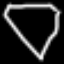
Label: diamond